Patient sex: M
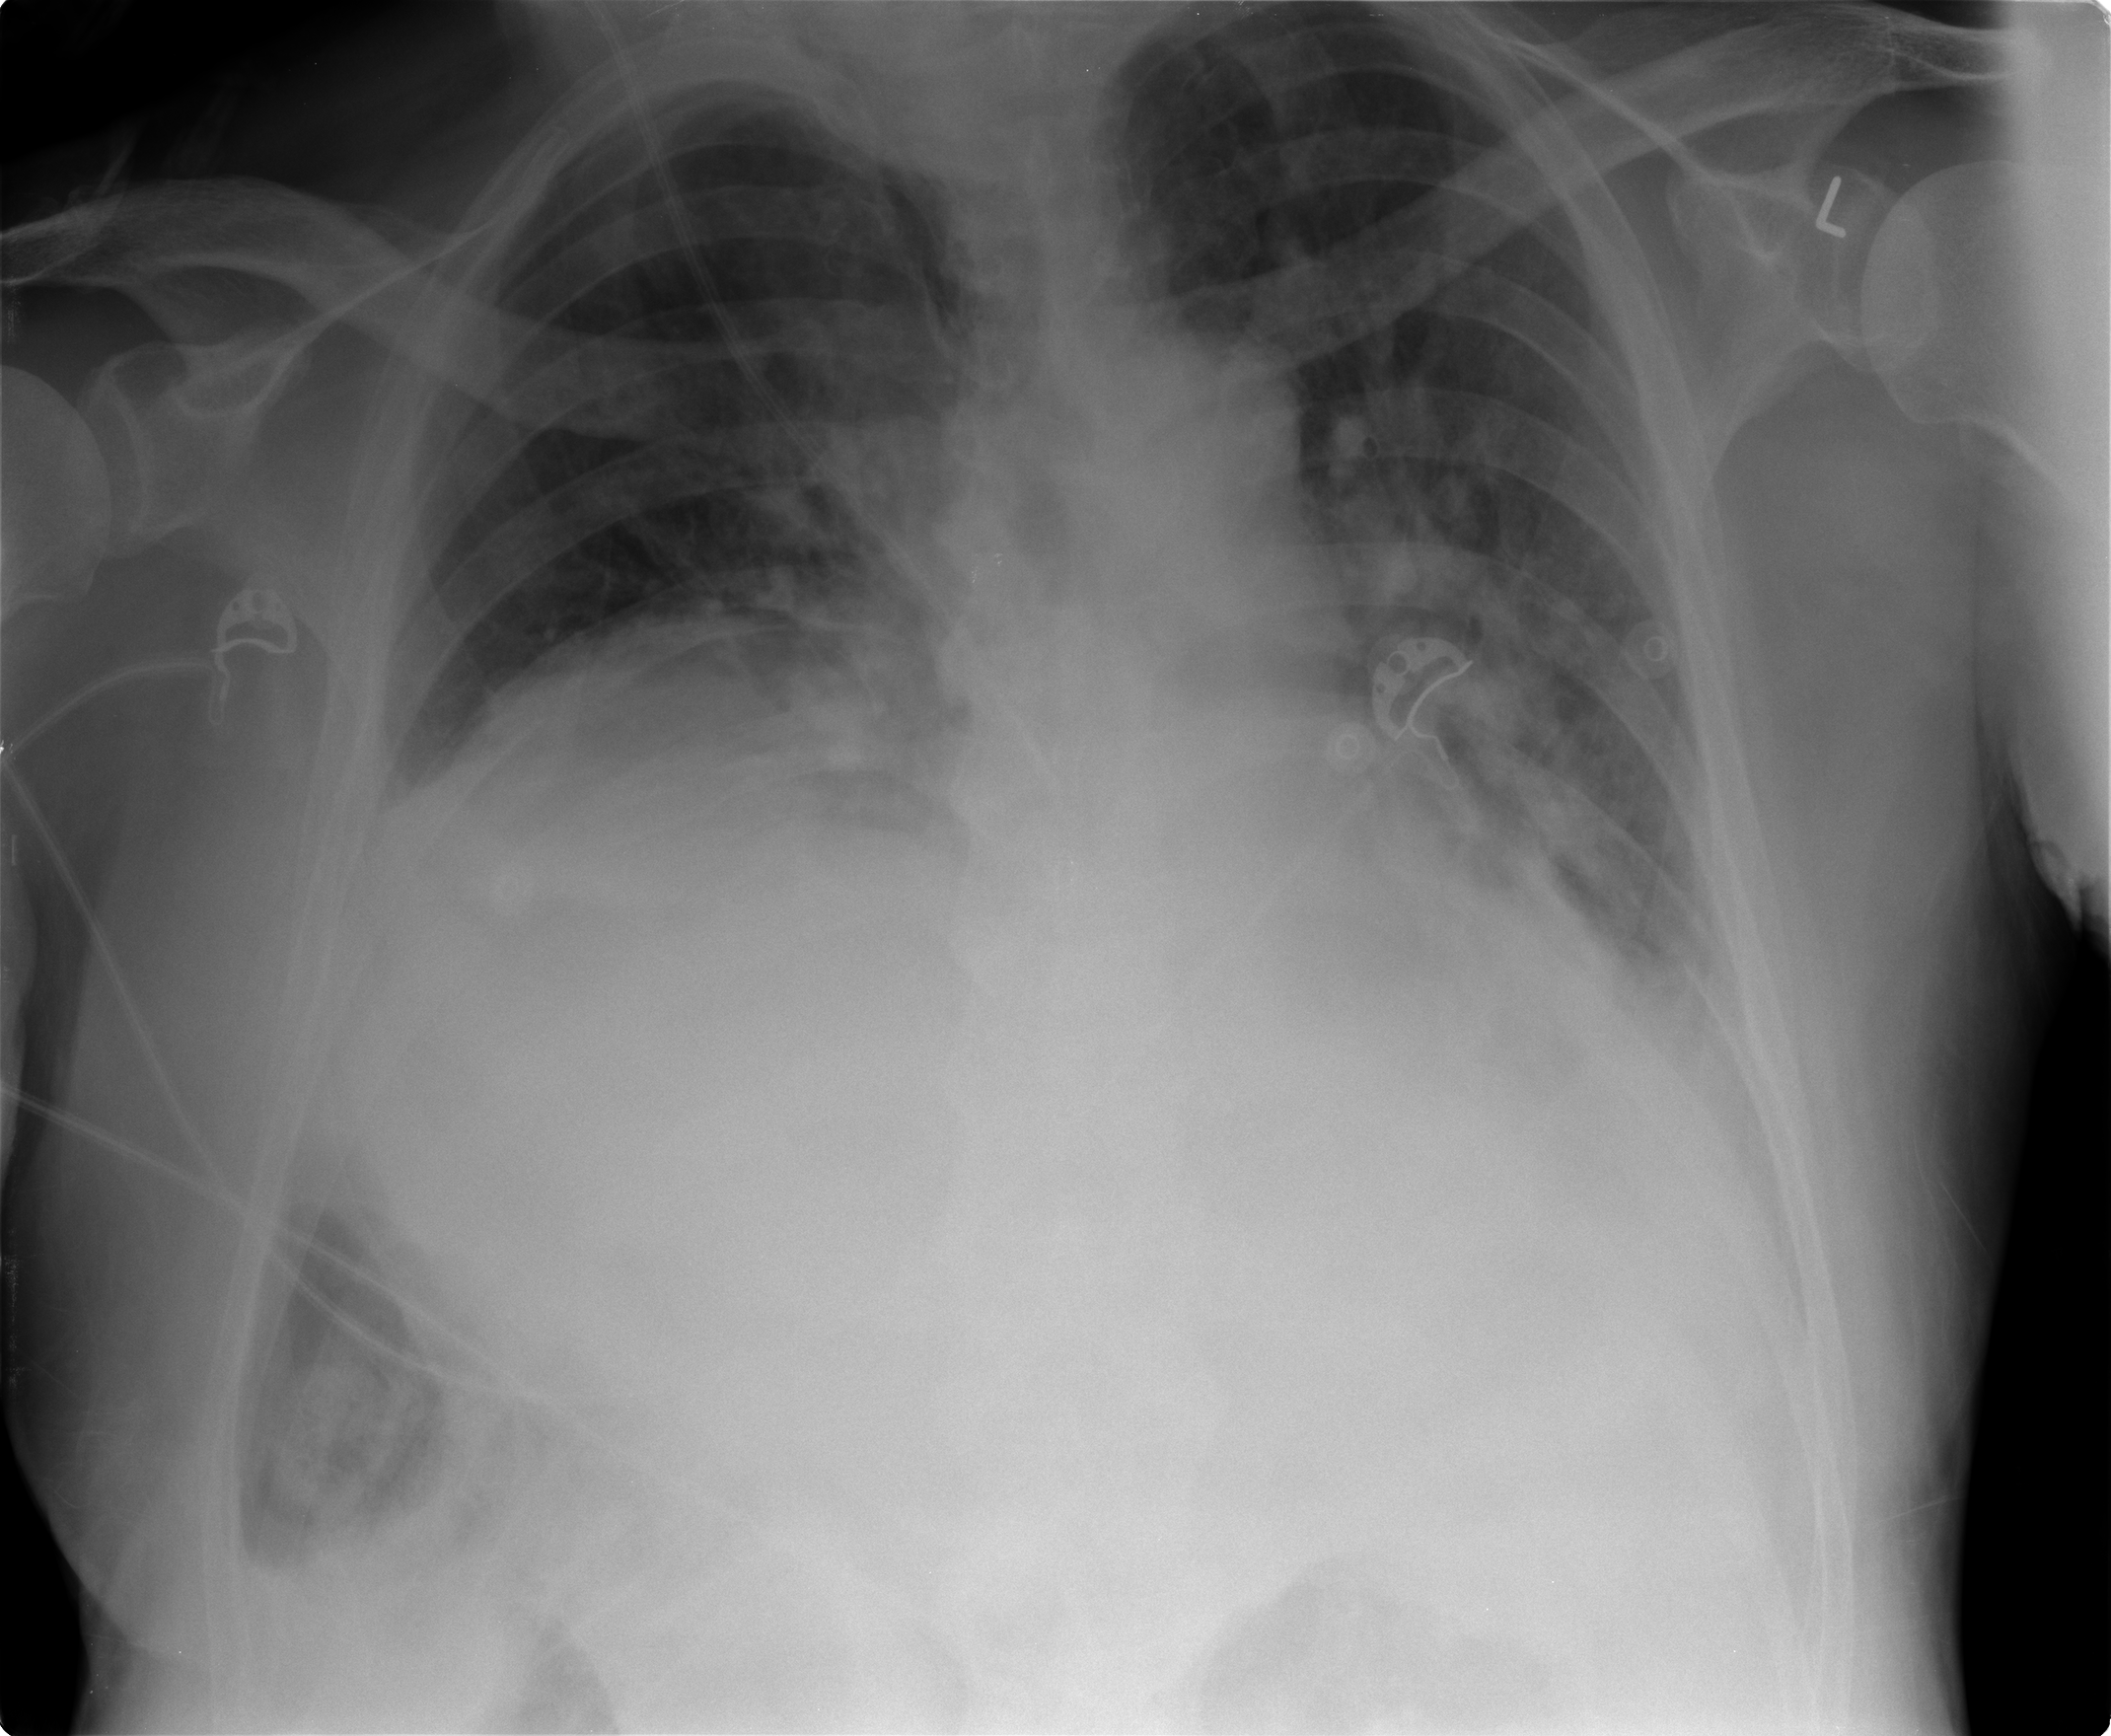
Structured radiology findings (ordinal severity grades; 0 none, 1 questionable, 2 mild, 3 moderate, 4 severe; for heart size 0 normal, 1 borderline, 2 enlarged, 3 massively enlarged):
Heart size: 0
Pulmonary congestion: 0
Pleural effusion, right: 0
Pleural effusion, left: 2
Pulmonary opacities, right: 0
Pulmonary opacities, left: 0
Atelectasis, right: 2
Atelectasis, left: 2